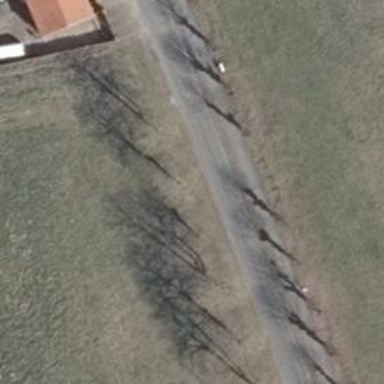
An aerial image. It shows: Tree-lined avenue.